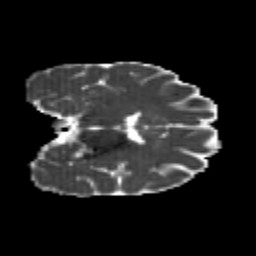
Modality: MD
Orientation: coronal
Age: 24
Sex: male
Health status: healthy
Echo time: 0.074 s